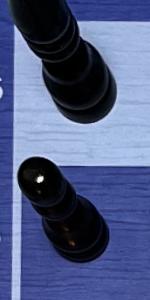
Label: Pawn_Black